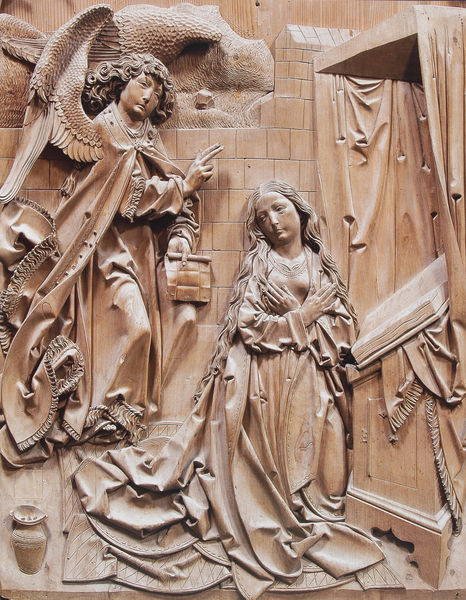
Titel: Fronleichnams-Altar, Flügelrelief, Verkündigung an Maria
Künstler: Tilman Riemenschneider
Standort: Creglingen im Taubertal
Institution: Herrgottskirche
Schlagwörter: flügel, hand, braun, finger, frau, haar, holz, kleid, gras, rot, tuch, wand, arme, bibel, falten, federn, lang, stein, hände, vorhang, natur, flach, kirche, fransen, gewand, haare, tücher, decke, gewänder, kind, locken, renaissance, fliegen, engel, krug, skulptur, vase, relief, schrift, bücher, papier, mauer, ziegel, figuren, lesen, bett, faltenwurf, zeigen, foto, buch, burg, jungfrau, nonne, beten, gebet, altar, pult, schnitzerei, gestus, jesus, brief, kniend, mittelalter, segen, segnen, baldachin, heiliger, schriftrolle, kunde, lesend, maria, mutter gottes, bote, erzengel, gothisch, gekreuzt, schnitzen, verkündigung, hoz, himmelbett, geburt, botschaft, gest, gabriel, verkündung, wallend, maria empfängnis, segnend, beichtstuhl, ahnd, 'falten, bekreuzigen, lapidarium, segung